Question: I want to plot a bar and count plot in the same figure. But when I plot them with two different y-axis the two plot lay over each other (see picture). Is there an option to "shift" one of the plots to the side a bit?
'''
fig, ax1 = plt.subplots(figsize=(15, 10))
ax2 = ax1.twinx()
ax1.bar(x=score[team], height=score[tot], color=colors)
ax2 = sns.countplot(x=dff[team], data=dff, palette=colors, order=team)
'''
'''
score[team] = ['a', 'b', 'c', 'd', 'e', 'f', 'g', 'h', 'i', 'j', 'k', 'l', 'm']
'''

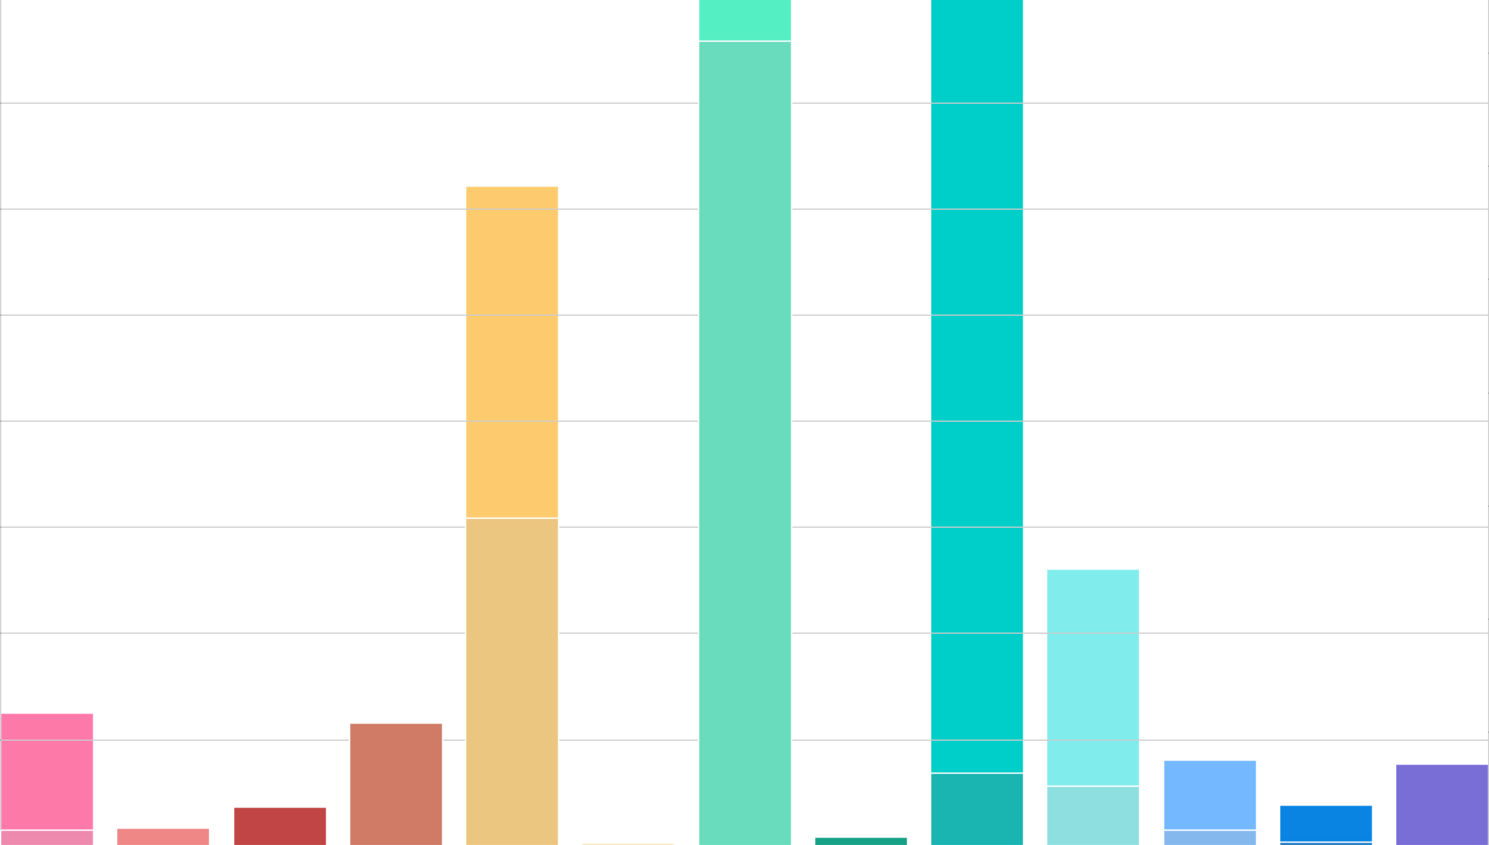
Answer: While a little messy but manually changing bar width and position can get the job done.
I have used seaborn's barplot it's easier to plot dataframes
'''
import seaborn as sns;sns.set()
import pandas as pd
import matplotlib.pyplot as plt
import numpy as np
def change_width(ax, new_value,recenter=False) :
for patch in ax.patches :
current_width = patch.get_width()
diff = current_width - new_value
patch.set_width(new_value)
if recenter==True:
patch.set_x(patch.get_x() + diff * .5) #To recenter the bars
df = sns.load_dataset('tips')
fig, ax1 = plt.subplots(figsize=(8, 8))
ax2 = ax1.twinx()
ax1 = sns.countplot(x='day', data=df)
change_width(ax1, 0.35)
ax2 = sns.barplot(x="day", y="total_bill", data=df,palette='viridis')
change_width(ax1, 0.35,True)
'''
<URL>
The barplot's bar and countplot's bars can vary in height heavily, So I would say normalize the values, countplot doesn't support an Estimator so use barplot's estimator to find relative values
'''
estimator=lambda x: len(x) / len(df) * 100
'''
The <URL> function